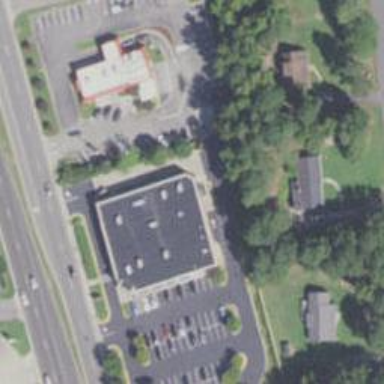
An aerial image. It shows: Pharmacy providing healthcare services.